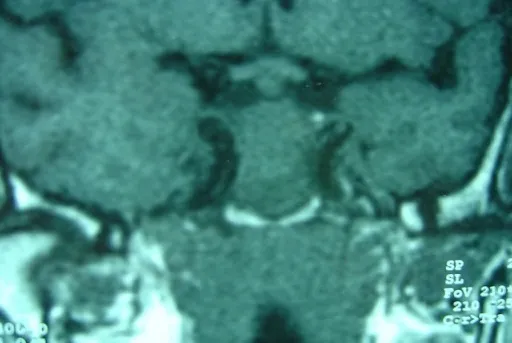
MRI coronal T1 sequence without gadolinium showing a process of the sphenoid sinus tumor with isosignal to brain.
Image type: radiology (mri)